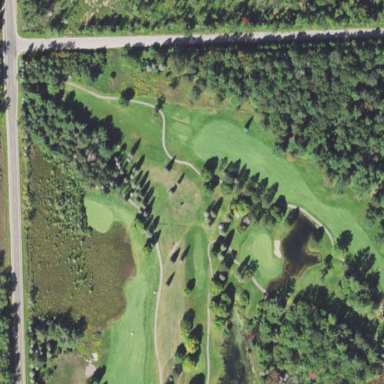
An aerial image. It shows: Golf fairway in the image.